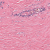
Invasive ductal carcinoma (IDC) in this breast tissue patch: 0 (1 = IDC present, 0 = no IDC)